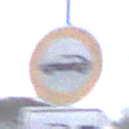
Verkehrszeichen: VerbotPersonenkraftwagen
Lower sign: MehrspurigeFahrzeugeFrei2
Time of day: MorningAfternoon
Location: Outdoor (Nature)
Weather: PartlyCloudy
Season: Winter
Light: Natural